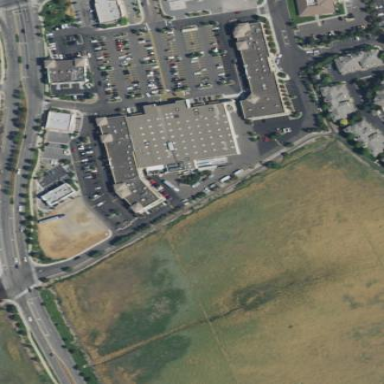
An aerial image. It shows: Retail area.